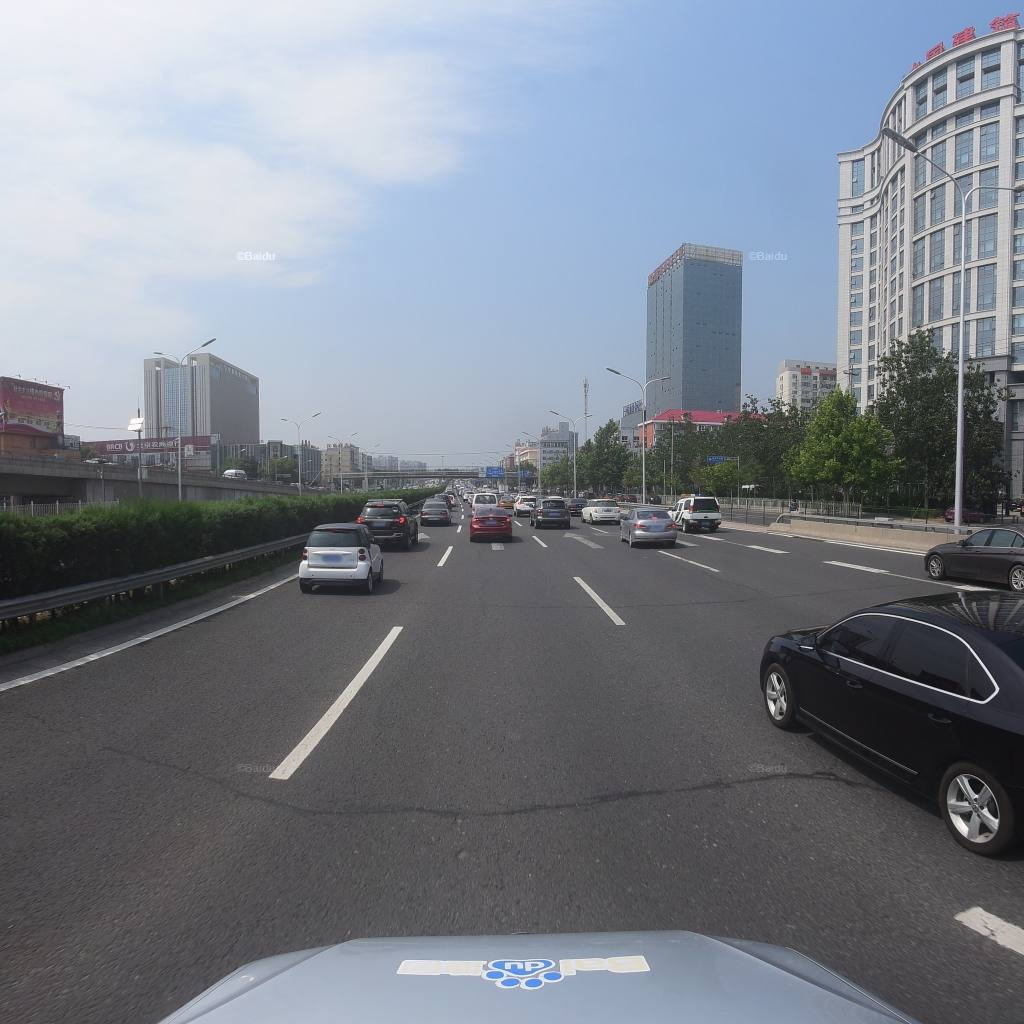
Region: Fengtai
Road damage annotations: transverse patch, transverse patch, longitudinal patch